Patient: sex F, age 31
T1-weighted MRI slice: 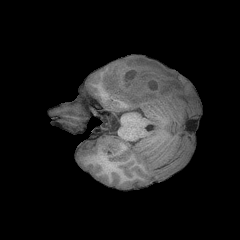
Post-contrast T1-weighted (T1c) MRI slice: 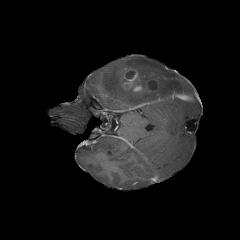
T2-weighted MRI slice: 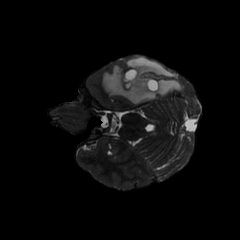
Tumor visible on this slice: yes
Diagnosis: Glioblastoma, IDH-wildtype
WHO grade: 4